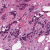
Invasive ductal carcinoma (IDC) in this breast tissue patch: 0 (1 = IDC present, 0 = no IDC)